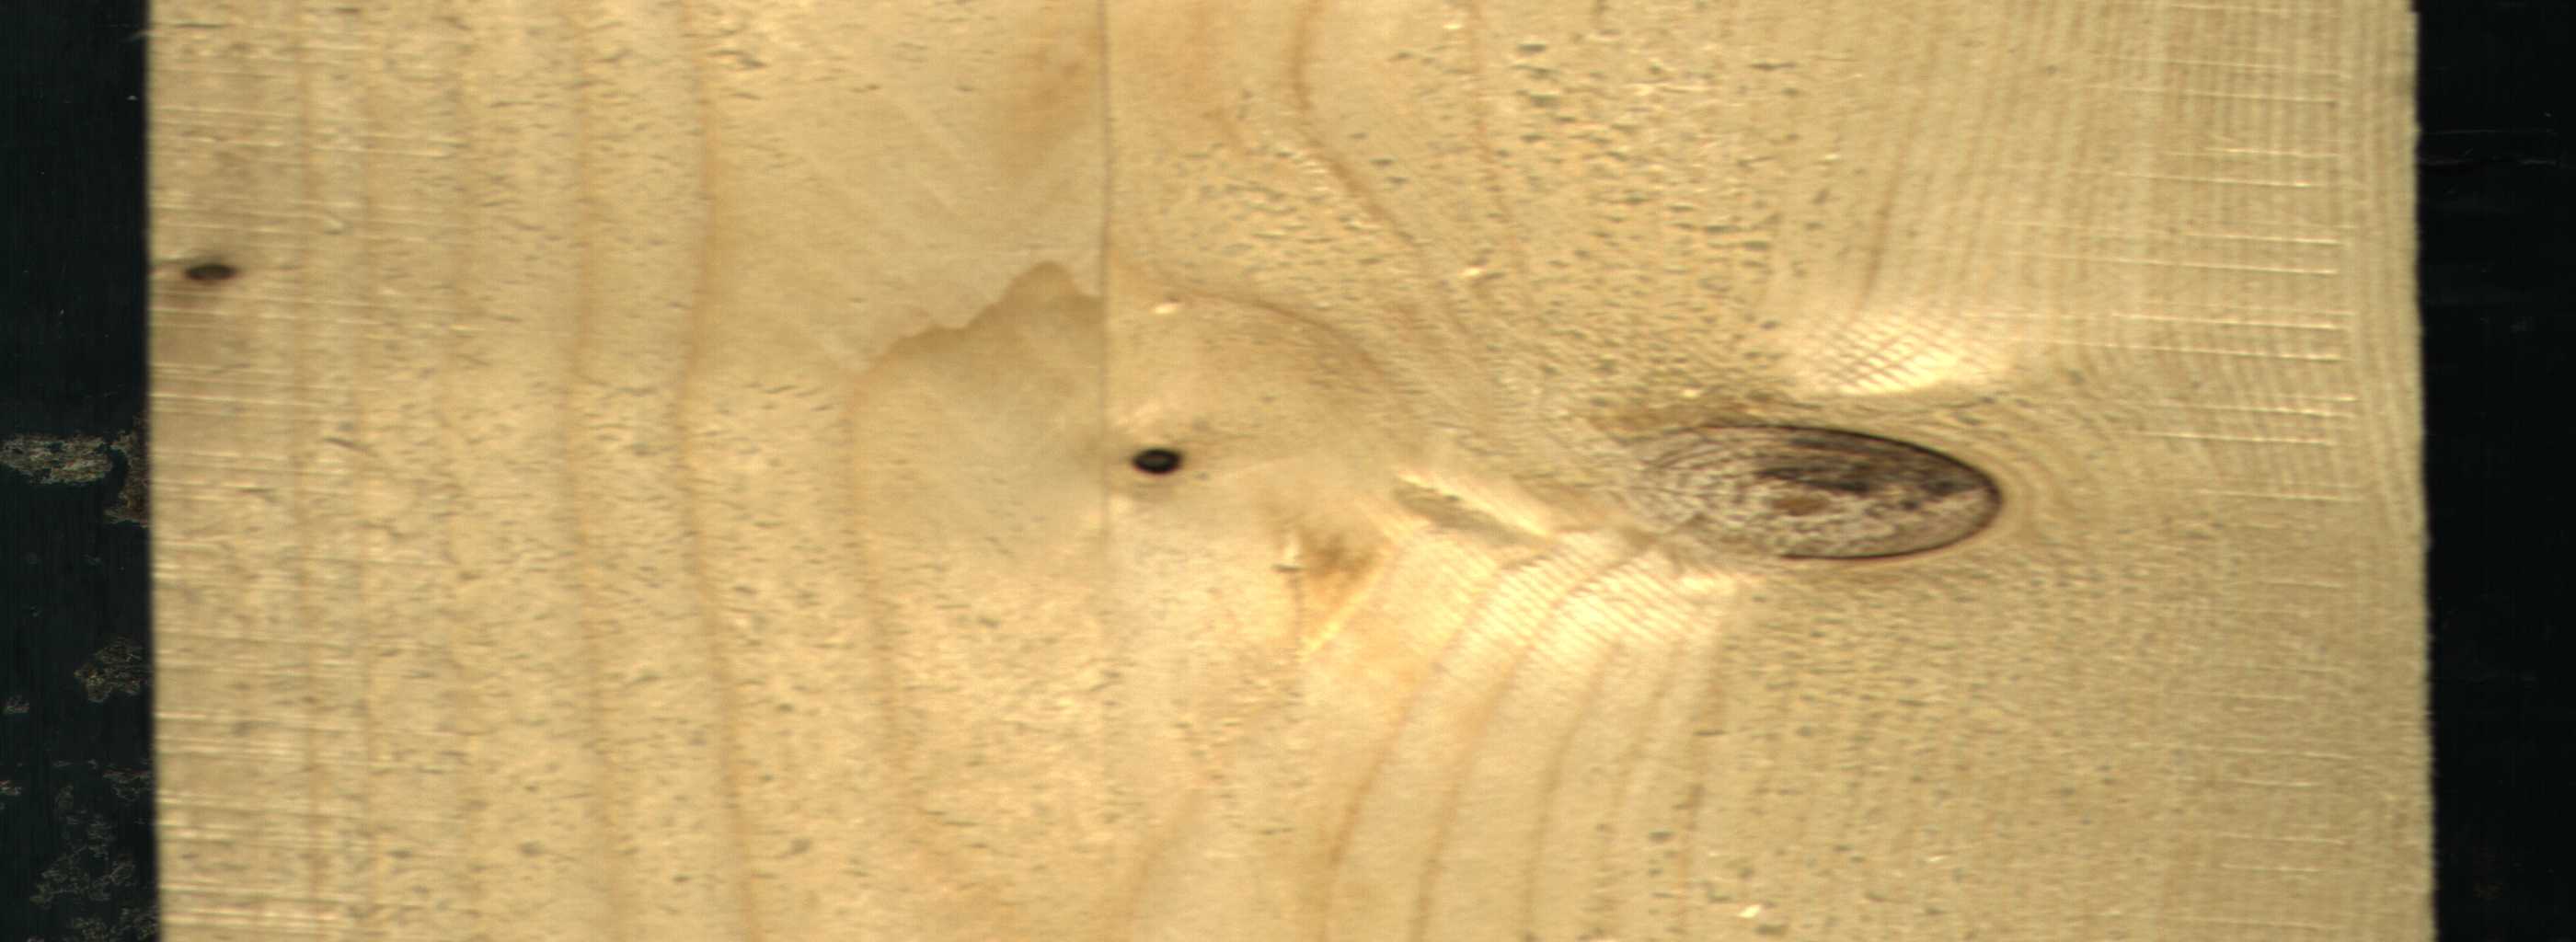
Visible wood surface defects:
Dead_Knot
Dead_Knot
Live_Knot